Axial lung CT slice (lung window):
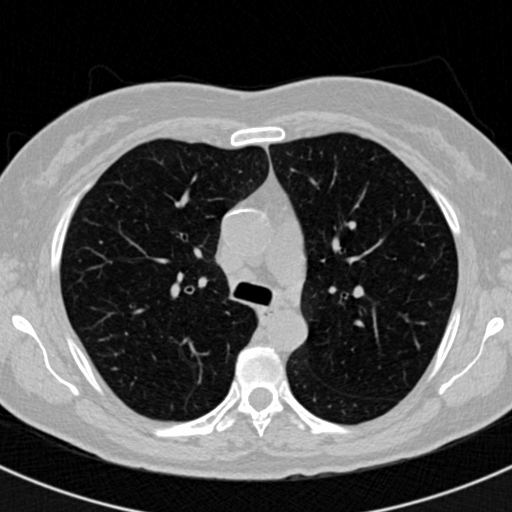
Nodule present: no